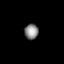
Tissue: prostate
Cell type: Epithelial cells
Senescence score: 0.3006
Nuclear area (px): 209
Mean DAPI intensity: 135.708